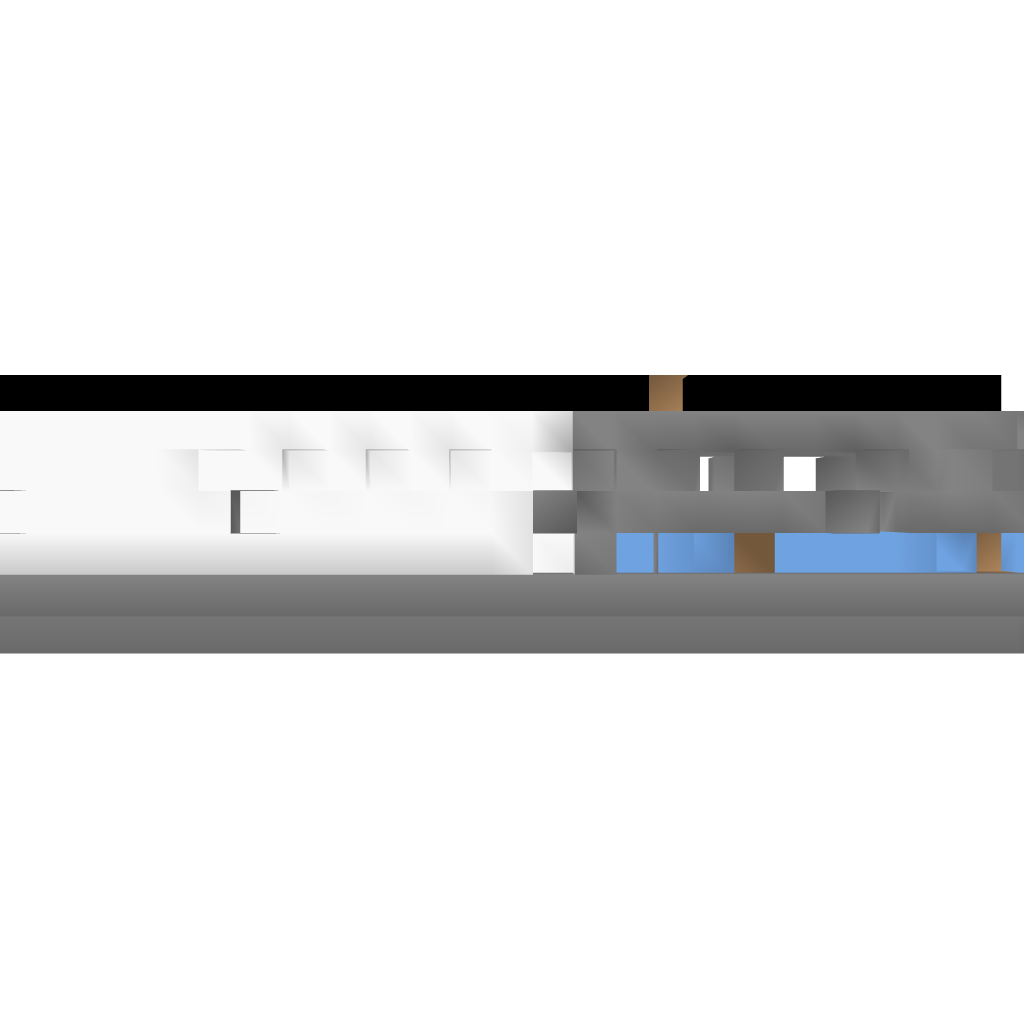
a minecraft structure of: Submersible Torpedo Airship Minnow bad low quality